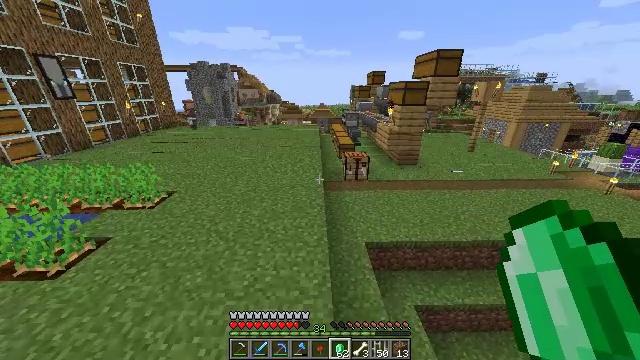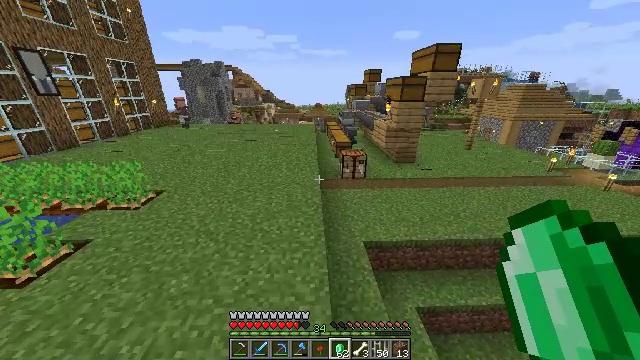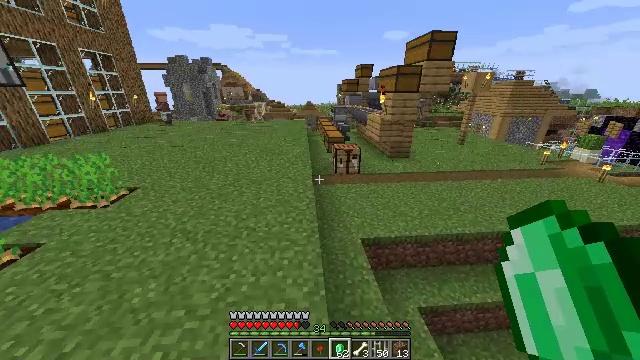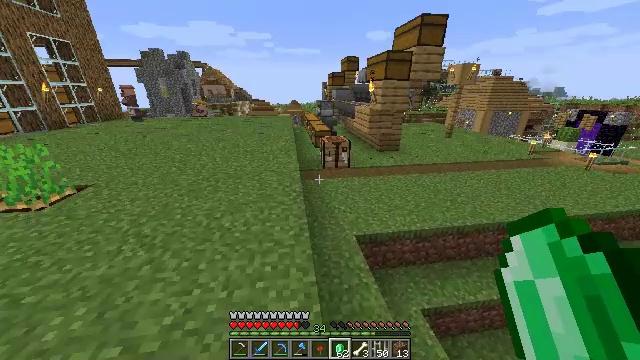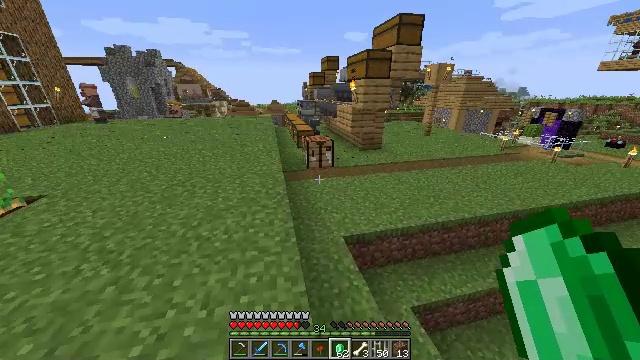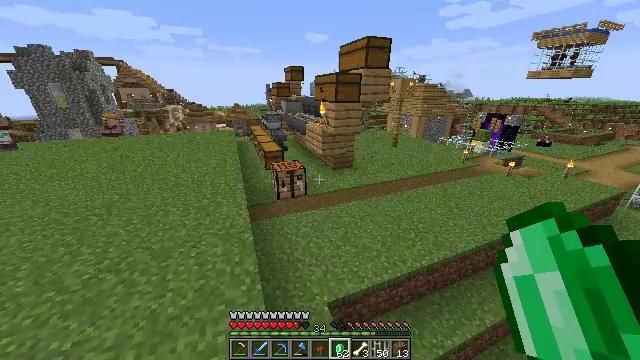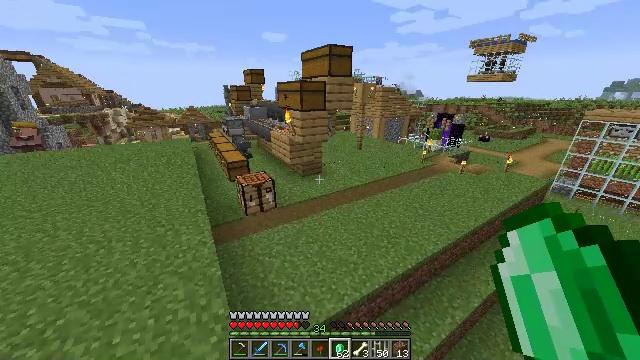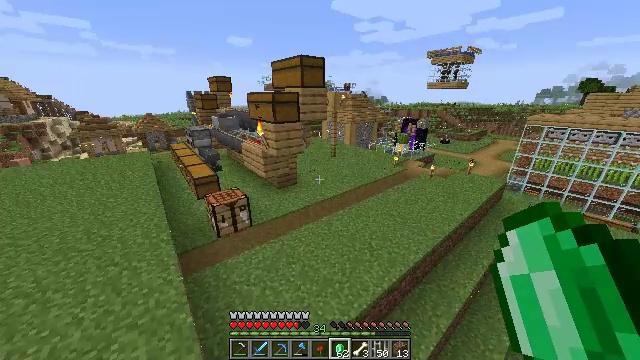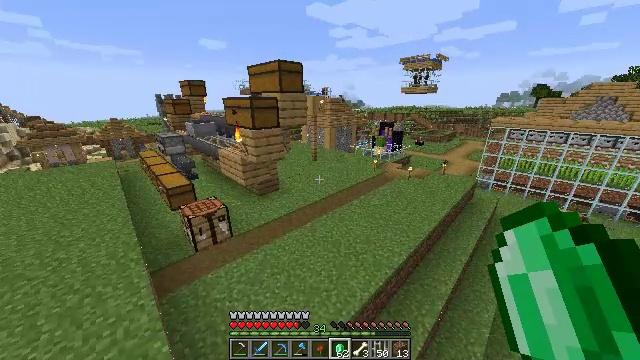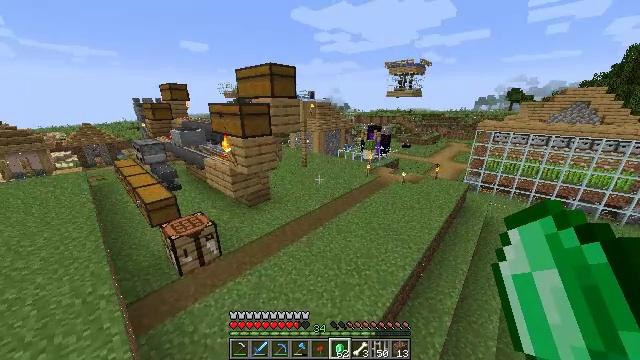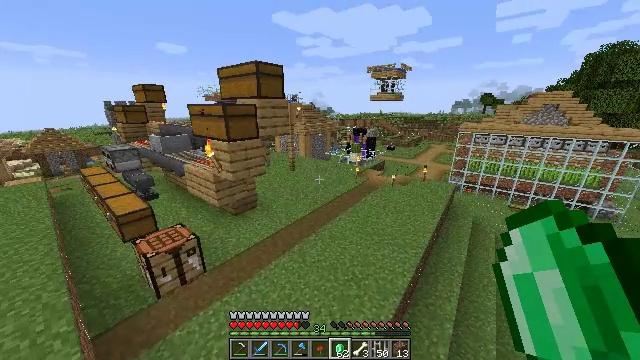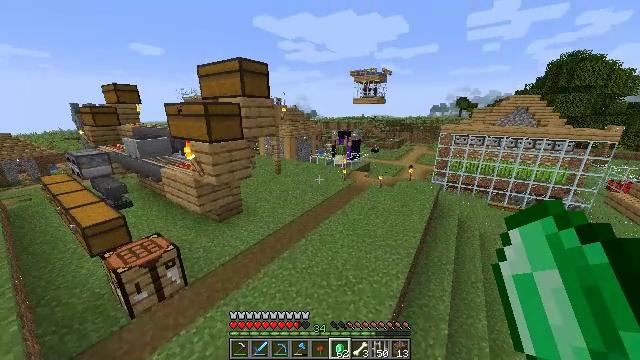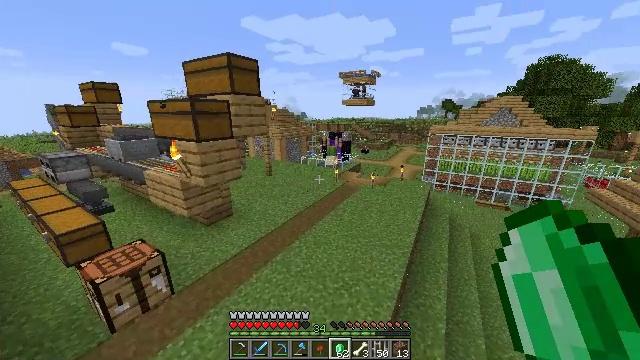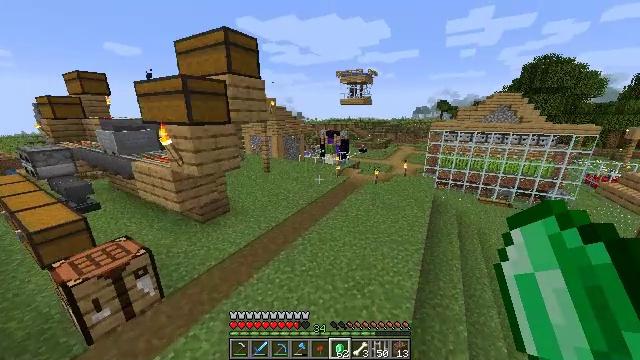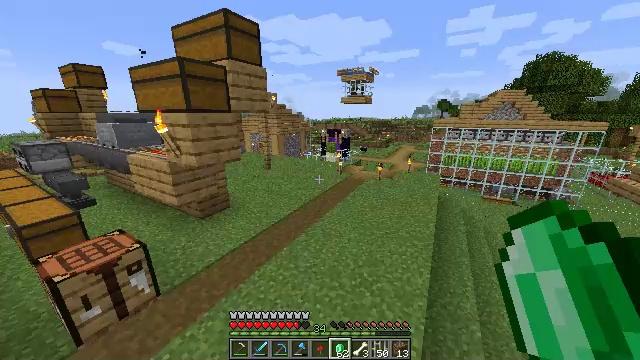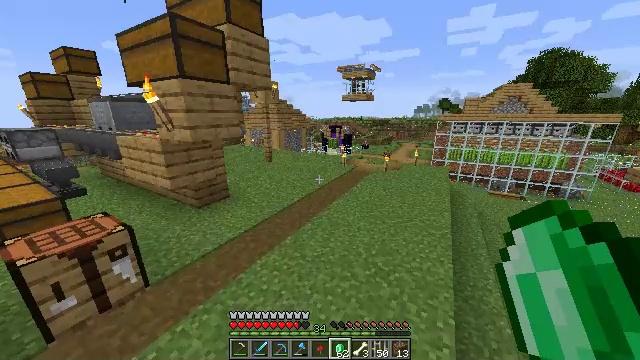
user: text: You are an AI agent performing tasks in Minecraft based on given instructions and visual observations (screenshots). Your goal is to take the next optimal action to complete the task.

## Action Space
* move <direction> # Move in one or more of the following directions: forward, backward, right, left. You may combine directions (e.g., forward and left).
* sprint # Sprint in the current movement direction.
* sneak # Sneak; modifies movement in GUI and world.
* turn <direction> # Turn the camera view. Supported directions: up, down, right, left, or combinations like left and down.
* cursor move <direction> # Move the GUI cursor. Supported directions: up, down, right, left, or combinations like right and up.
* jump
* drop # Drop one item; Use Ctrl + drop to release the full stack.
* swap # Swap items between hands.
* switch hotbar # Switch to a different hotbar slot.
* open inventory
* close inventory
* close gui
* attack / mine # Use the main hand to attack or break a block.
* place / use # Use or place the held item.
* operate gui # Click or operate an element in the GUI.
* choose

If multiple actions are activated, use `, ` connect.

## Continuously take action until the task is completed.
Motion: motion action
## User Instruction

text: Create a chainmail helmet in the crafting grid.
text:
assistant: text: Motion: move forward, sprint, turn right, jump
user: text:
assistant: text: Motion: move forward, sprint, turn right, jump
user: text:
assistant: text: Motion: move forward, sprint, turn right, jump
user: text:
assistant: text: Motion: move forward, sprint, turn right, jump
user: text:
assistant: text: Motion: move forward, sprint, turn right, jump
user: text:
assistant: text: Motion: move forward, turn right, jump
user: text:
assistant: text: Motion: move forward, turn right and up, jump
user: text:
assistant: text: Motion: move forward, turn right, jump
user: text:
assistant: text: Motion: move forward, turn right, jump
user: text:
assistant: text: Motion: move forward, turn right, jump
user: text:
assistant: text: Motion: move forward, turn right, jump
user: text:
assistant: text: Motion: move forward, turn right, jump
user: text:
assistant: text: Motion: move forward, turn right, jump
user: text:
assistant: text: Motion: move forward, sprint, jump
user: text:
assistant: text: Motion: move forward, sprint, jump
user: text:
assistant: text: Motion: move forward, sprint, jump
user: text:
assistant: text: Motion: move forward, sprint, jump
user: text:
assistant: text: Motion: move forward, sprint, jump
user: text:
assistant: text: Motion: move forward, jump
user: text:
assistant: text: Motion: move forward, jump
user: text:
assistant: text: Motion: move forward, jump
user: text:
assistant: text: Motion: move forward, jump
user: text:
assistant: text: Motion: move forward, jump
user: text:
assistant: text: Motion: move forward, jump
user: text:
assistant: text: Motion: move forward, jump
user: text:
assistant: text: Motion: move forward, jump
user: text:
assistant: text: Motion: move forward, sprint, jump
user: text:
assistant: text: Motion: move forward, sprint, jump
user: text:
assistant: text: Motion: move forward, sprint, jump
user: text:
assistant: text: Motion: move forward, sprint, jump